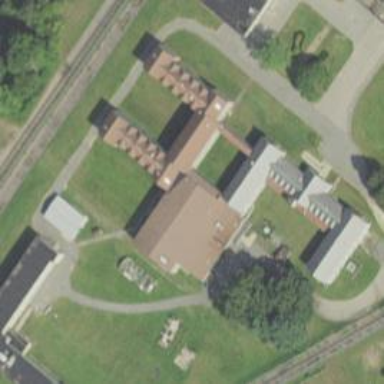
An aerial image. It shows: Prison.